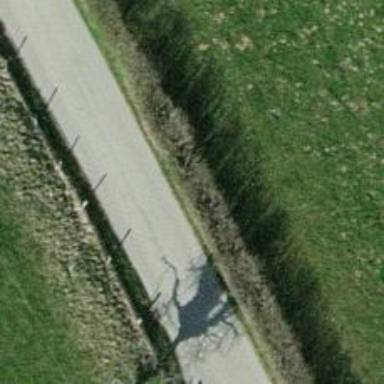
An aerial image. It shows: Hedge barrier.